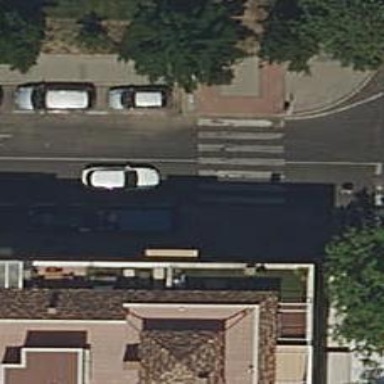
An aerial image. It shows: Zebra crossing on the road.